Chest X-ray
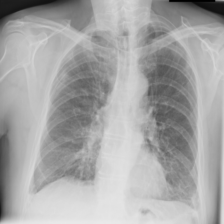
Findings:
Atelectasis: negative
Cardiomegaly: negative
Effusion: positive
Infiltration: negative
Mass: negative
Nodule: negative
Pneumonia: negative
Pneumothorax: negative
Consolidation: negative
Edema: negative
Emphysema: negative
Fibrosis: negative
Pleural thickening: positive
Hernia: negative